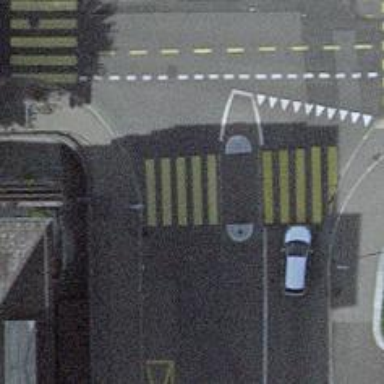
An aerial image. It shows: Uncontrolled road crossing with pedestrian island.